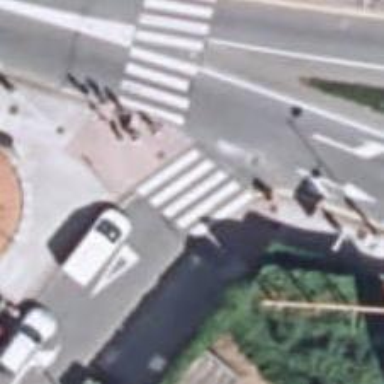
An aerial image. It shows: Marked crossing on the road.